Question: I need to do regular snapshots of a few reports that are being generated by SSRS. I've pleaded for backend access to the data, but I am not allowed to connect to the database.
I have never done anything with data feeds / RSS, and I was wondering how I can get started with C# to grab the report generated in SSRS?
There's an icon

How can I grab this data programmatically? Is there a way to utilize this export to data feed option?
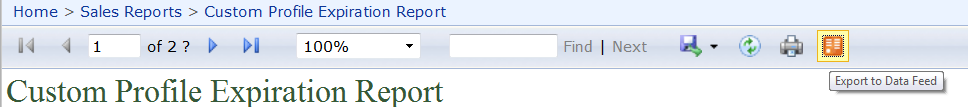
Answer: You can access the Reporting server using the web services.
This article shows how to render a report:
<URL>
This'll get you started on accessing the web service
<URL>
The links above are for 2008 R2, but should work equally well for 2005 - 2012